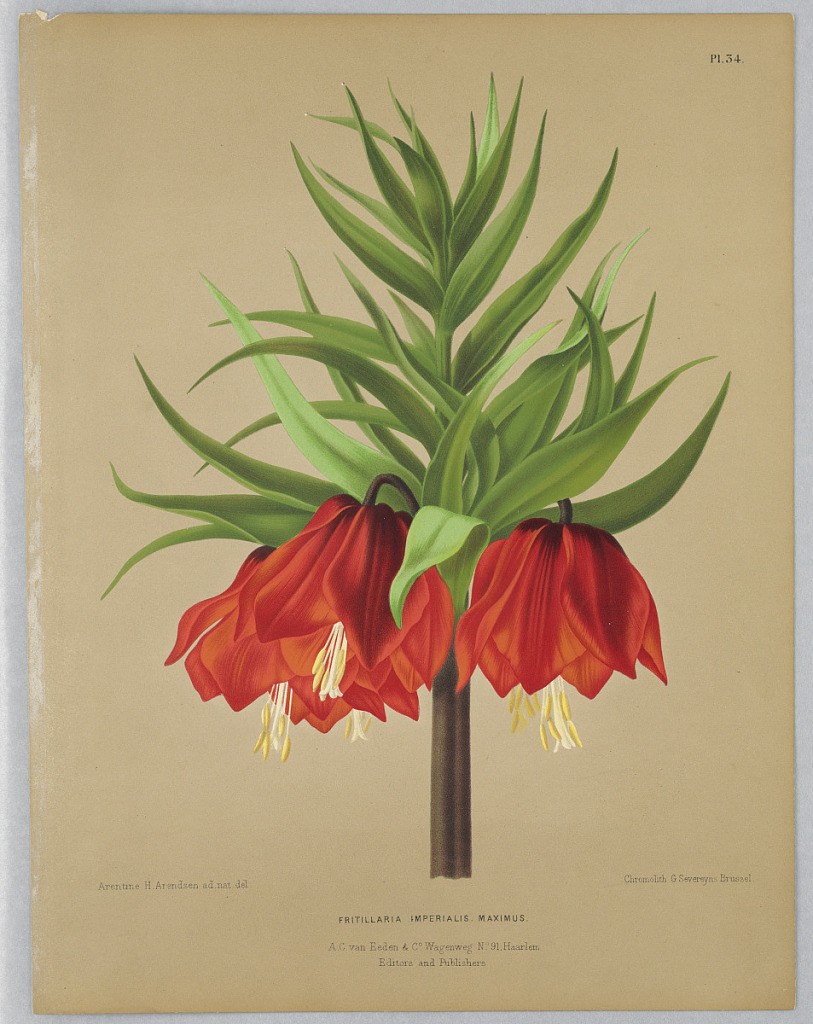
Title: Fritillaria Imperalis Maximus, Plate 34 from A. C. Van Eeden's "Flora of Haarlem"
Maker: Arentine H. Arendsen, Dutch, 1836 - 1915
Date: ca. 1881
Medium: Chromolithograph on paper
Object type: Print
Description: Disbound color plate "Fritillaria Imperalis Maximus" from A. C. Van Eeden's "Flora of Haarlem."